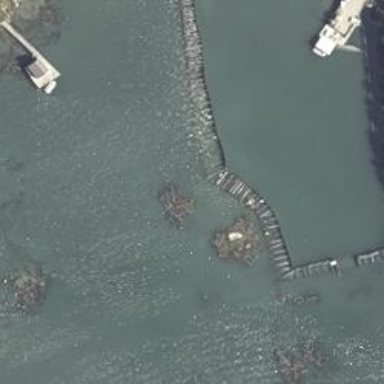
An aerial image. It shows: Breakwater structure.